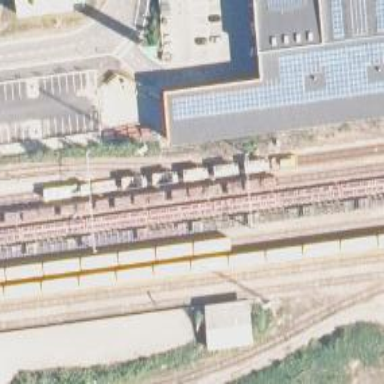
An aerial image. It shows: Continuous rail railway with electrified contact line.